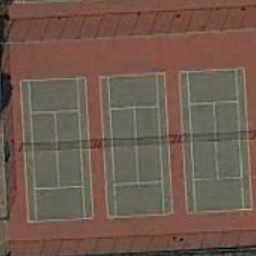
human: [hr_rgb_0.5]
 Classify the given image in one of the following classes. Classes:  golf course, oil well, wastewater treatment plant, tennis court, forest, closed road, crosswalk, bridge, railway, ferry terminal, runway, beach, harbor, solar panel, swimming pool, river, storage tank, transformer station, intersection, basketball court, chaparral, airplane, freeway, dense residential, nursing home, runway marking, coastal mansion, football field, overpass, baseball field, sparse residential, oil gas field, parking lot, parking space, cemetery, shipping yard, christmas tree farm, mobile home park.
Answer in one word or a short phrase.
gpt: tennis court